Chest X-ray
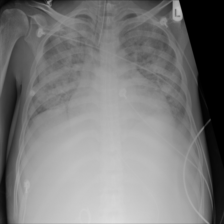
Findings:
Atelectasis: negative
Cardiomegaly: positive
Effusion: negative
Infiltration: positive
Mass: negative
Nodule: negative
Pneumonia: negative
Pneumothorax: negative
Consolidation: negative
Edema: negative
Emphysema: negative
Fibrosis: negative
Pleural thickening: negative
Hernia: negative